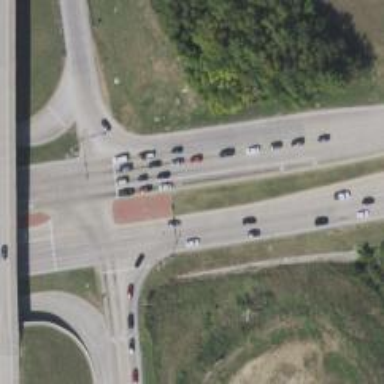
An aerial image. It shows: Trunk highway.